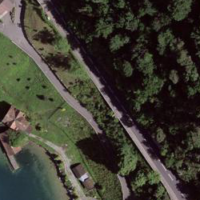
EUNIS habitat code: 41
Species observed at this site:
Hippocrepis emerus